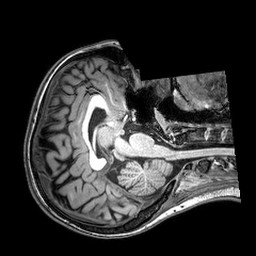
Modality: T1w
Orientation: axial
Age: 21
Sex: female
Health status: healthy
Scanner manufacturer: philips
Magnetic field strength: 3 T